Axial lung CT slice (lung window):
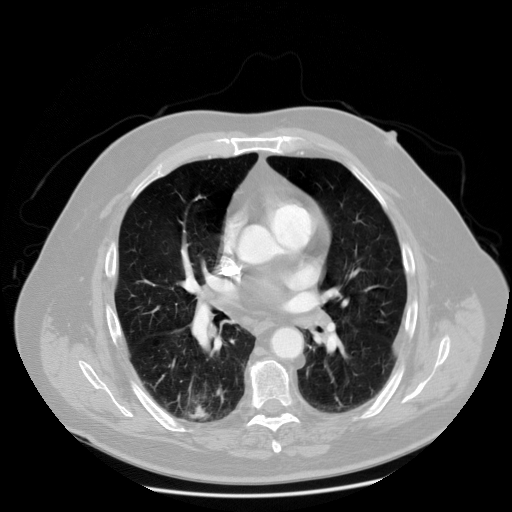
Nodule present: no